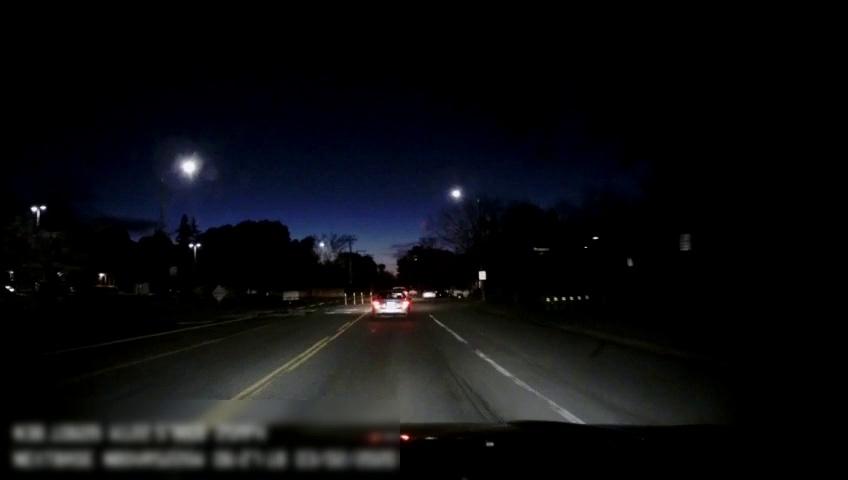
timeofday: Night
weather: Cloudy
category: Drivable Space
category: Vehicles | Car
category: Vehicles | SUV
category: Vehicles | Car
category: Lanes | Current Lane
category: Lanes | Opposite Lane
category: Lanes | Opposite Lane
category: Lanes | Current Lane